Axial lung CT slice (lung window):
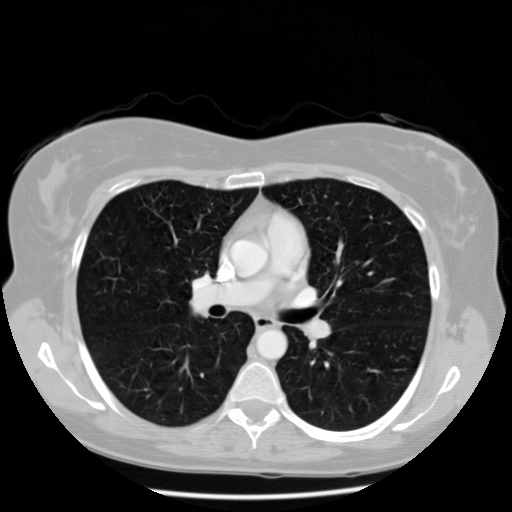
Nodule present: no